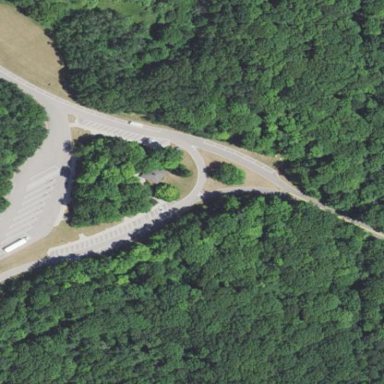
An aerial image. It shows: Rest area on the road.